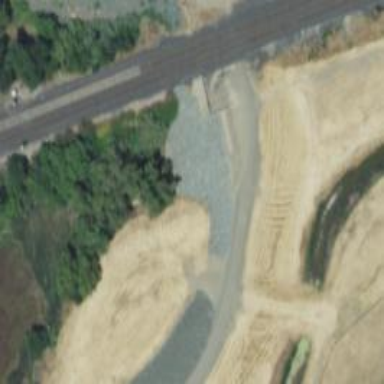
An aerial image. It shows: Track with embankment.